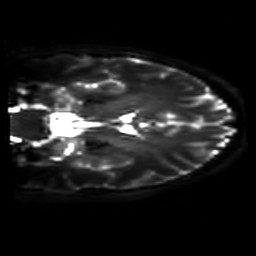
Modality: DWI
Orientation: coronal
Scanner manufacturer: philips
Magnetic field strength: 7 T
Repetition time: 9.612 s
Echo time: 0.073 s